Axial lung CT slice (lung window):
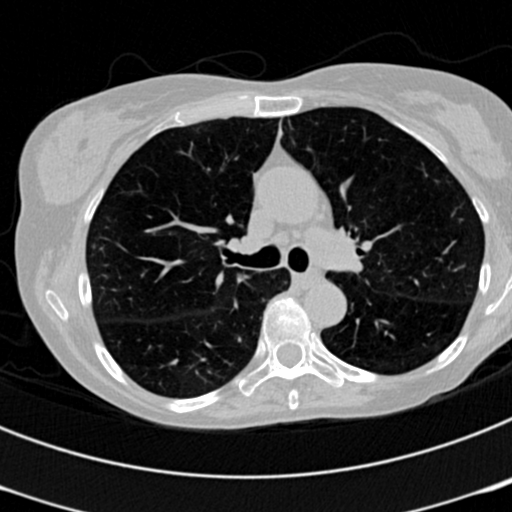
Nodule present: no